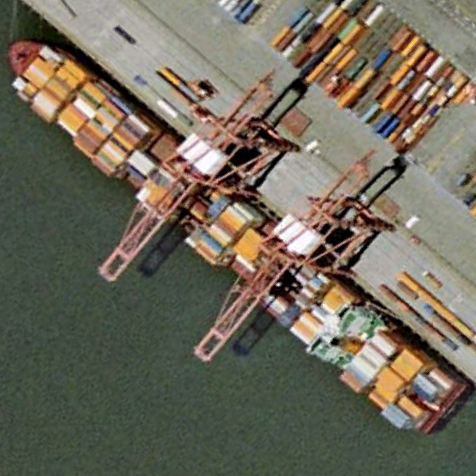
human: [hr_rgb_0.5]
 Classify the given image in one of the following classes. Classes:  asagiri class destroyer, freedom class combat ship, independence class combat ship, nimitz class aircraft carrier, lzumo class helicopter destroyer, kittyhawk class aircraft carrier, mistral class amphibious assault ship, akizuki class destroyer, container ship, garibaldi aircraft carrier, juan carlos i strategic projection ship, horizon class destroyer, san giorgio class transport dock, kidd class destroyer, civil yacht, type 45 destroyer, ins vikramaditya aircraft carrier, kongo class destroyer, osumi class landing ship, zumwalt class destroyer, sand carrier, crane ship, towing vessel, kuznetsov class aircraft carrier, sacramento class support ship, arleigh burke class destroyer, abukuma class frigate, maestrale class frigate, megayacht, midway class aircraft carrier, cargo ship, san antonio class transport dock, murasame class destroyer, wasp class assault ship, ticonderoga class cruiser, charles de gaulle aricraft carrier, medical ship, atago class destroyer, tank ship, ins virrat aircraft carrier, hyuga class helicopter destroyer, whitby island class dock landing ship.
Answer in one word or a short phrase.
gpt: Container ship